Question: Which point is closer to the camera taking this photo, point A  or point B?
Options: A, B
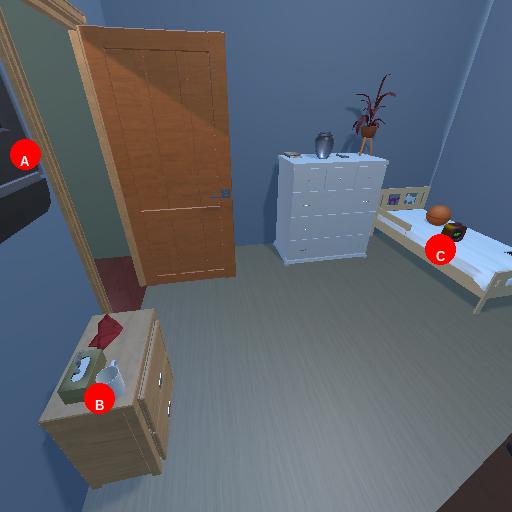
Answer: A